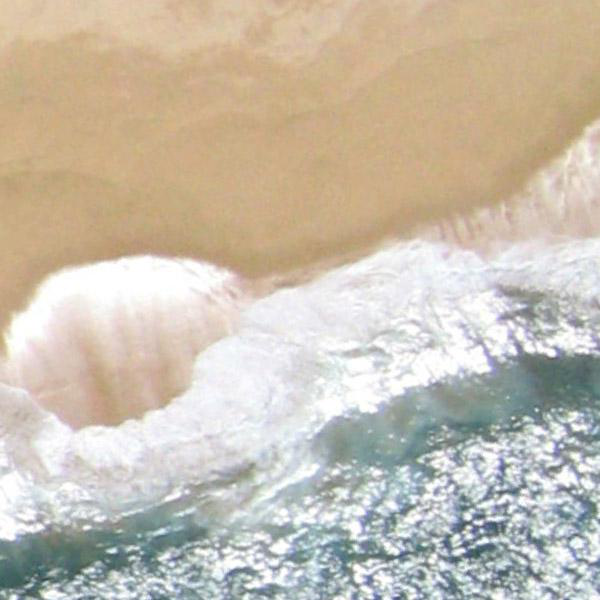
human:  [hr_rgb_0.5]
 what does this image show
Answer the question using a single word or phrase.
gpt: beach